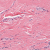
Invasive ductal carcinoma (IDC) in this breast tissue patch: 0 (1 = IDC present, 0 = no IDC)